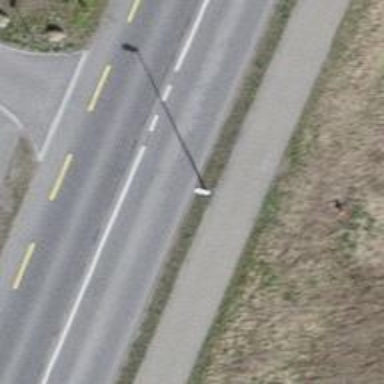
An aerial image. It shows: Primary highway with asphalt surface and separate lanes for cyclists on the left and pedestrians on both sides.